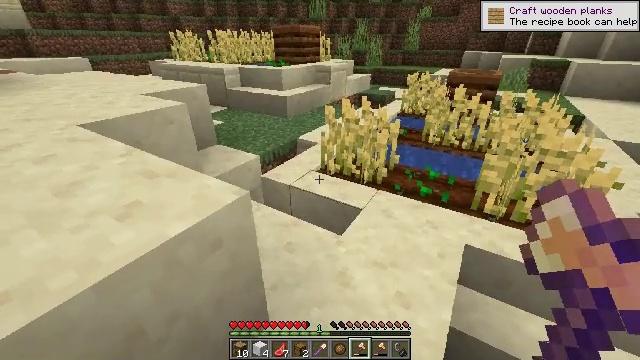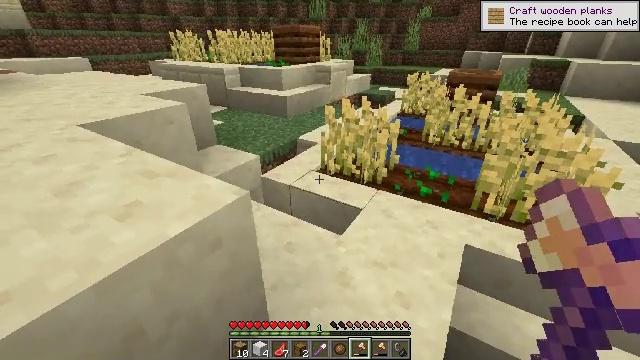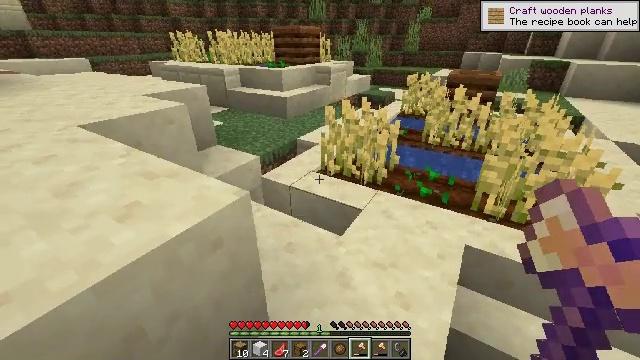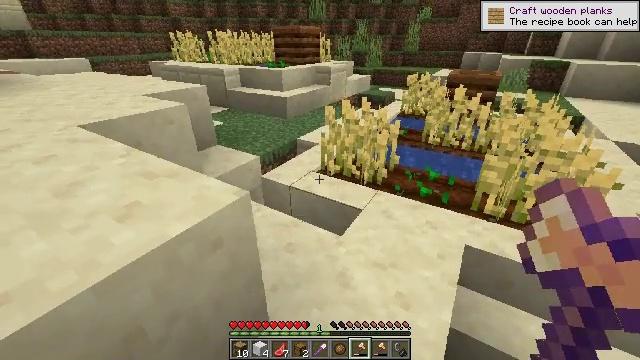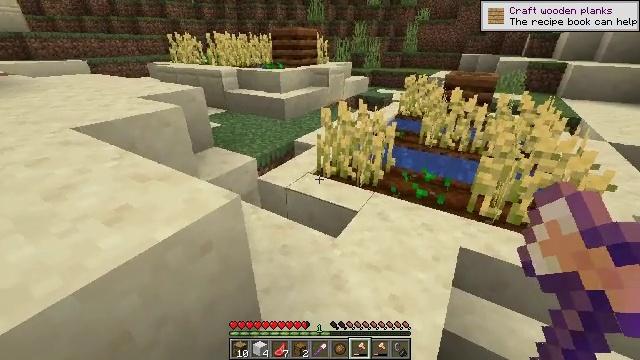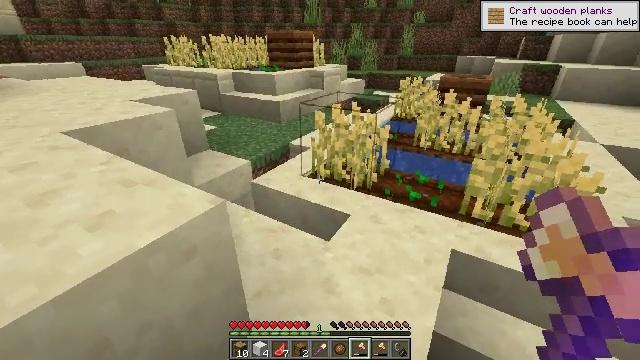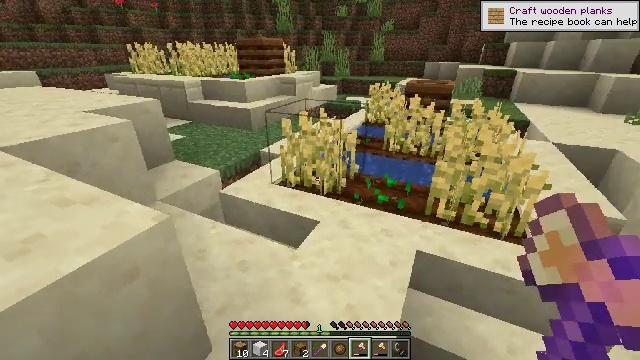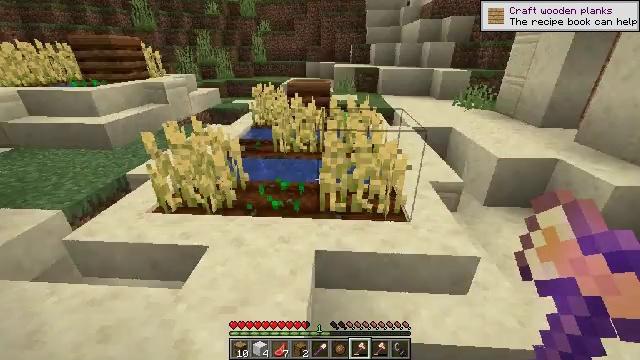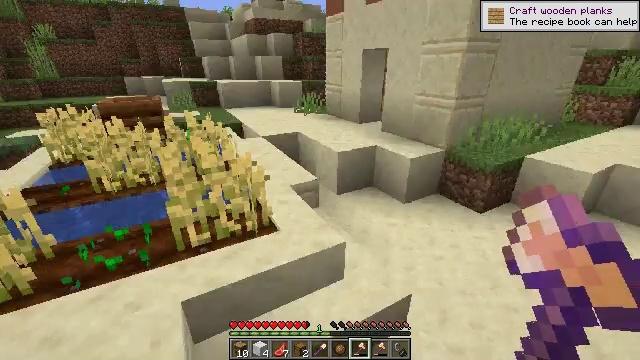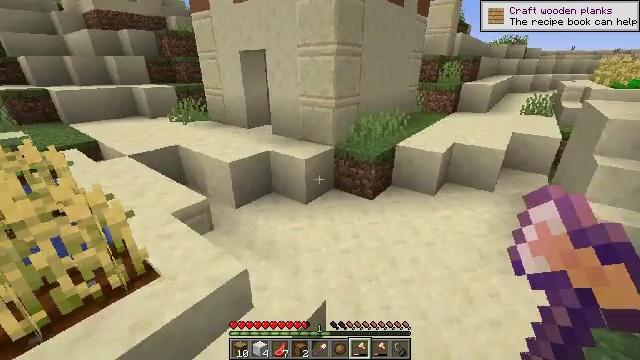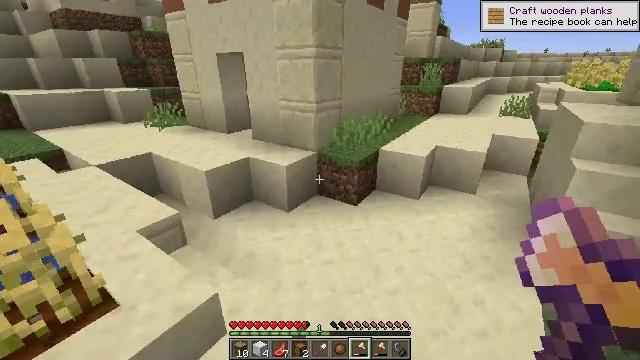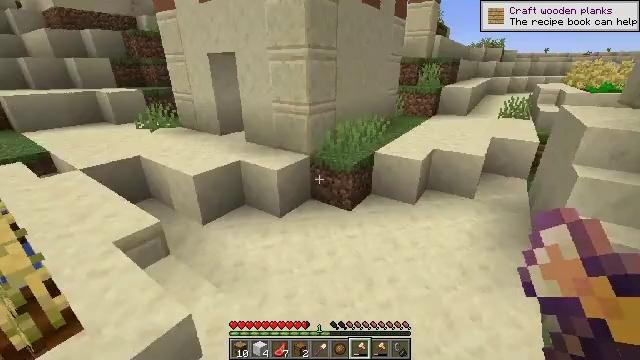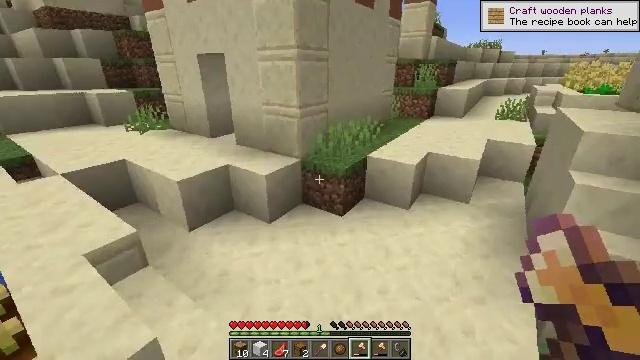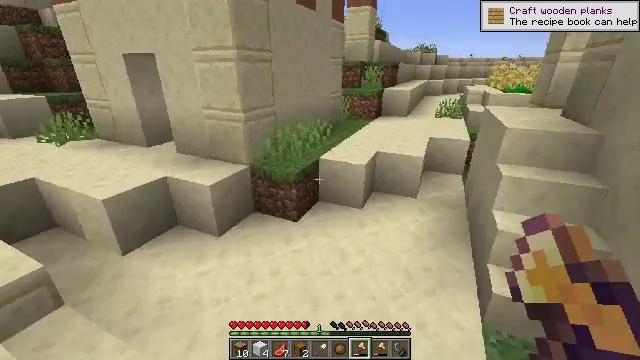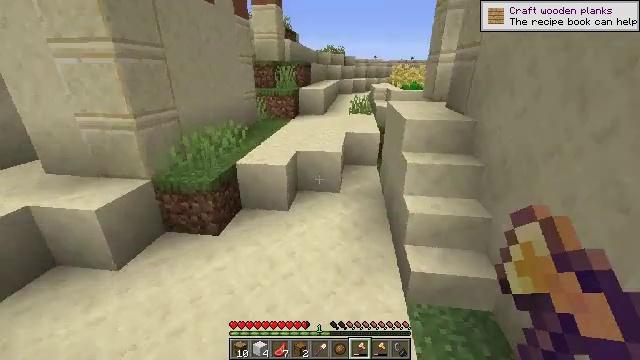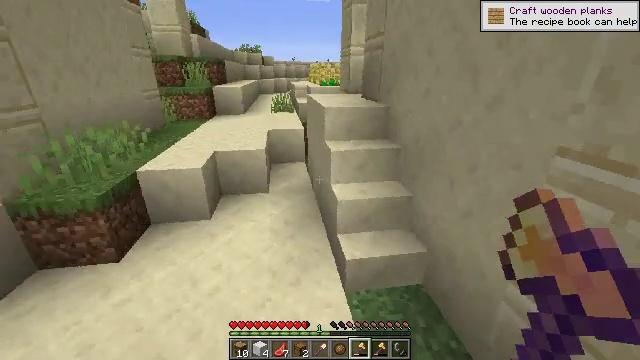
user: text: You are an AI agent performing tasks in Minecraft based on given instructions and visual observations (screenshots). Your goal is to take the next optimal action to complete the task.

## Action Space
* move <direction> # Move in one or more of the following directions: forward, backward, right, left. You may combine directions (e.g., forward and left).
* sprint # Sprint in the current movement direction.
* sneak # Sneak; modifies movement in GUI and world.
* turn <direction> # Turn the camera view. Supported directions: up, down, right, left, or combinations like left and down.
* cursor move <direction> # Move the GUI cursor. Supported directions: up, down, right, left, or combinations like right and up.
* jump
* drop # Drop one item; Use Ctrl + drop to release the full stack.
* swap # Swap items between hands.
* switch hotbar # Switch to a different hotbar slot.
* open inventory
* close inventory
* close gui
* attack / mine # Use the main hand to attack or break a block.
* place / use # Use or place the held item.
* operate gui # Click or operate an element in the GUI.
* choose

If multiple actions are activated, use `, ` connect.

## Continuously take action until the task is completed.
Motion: motion action
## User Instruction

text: Attack the chest to pick it up.
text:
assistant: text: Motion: no_op
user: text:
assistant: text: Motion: no_op
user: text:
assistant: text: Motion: no_op
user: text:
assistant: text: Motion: move right
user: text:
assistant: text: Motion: move right
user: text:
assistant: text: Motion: move forward and move right, turn right and up
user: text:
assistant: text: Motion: move forward and move right, turn right
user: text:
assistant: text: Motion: move forward and move right, turn right and up
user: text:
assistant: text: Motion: move forward and move right, turn right
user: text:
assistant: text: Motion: move forward and move right, turn right
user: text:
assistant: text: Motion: move forward and move right
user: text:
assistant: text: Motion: move forward and move right
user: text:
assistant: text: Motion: move forward and move right, turn right
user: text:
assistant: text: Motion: move forward and move right, turn right
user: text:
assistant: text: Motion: move forward and move right, turn right
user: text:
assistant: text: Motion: move forward, turn right and up
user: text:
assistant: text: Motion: move forward, turn right and up
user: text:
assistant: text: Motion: move forward, turn right and up
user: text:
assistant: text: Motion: move forward and move left, turn right and up
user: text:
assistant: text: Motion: move forward and move left, turn right and up
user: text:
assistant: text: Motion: move forward and move left, turn right
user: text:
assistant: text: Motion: move forward and move left
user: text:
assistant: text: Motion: move forward and move left
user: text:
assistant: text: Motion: move forward and move left
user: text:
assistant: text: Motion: move forward and move left
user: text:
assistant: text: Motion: move forward and move left, turn up
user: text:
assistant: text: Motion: move forward and move right, turn left and up
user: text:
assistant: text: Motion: move forward and move right, turn left
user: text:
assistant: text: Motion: move forward and move right, turn left
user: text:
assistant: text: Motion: move forward and move right, turn left